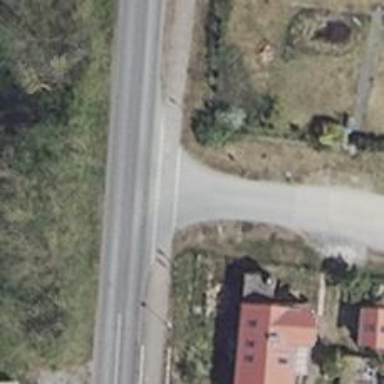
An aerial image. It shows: Road with "give way" sign.